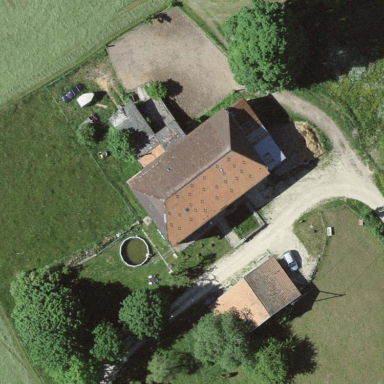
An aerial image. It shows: Farmyard area.